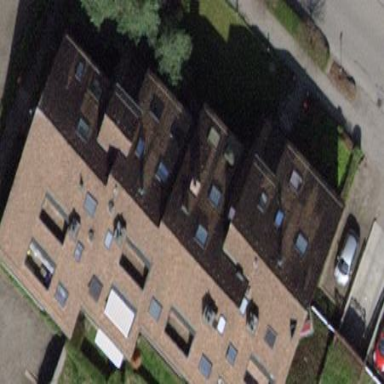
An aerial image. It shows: Grey apartment building with gabled red roof. The roof is oriented across the building.